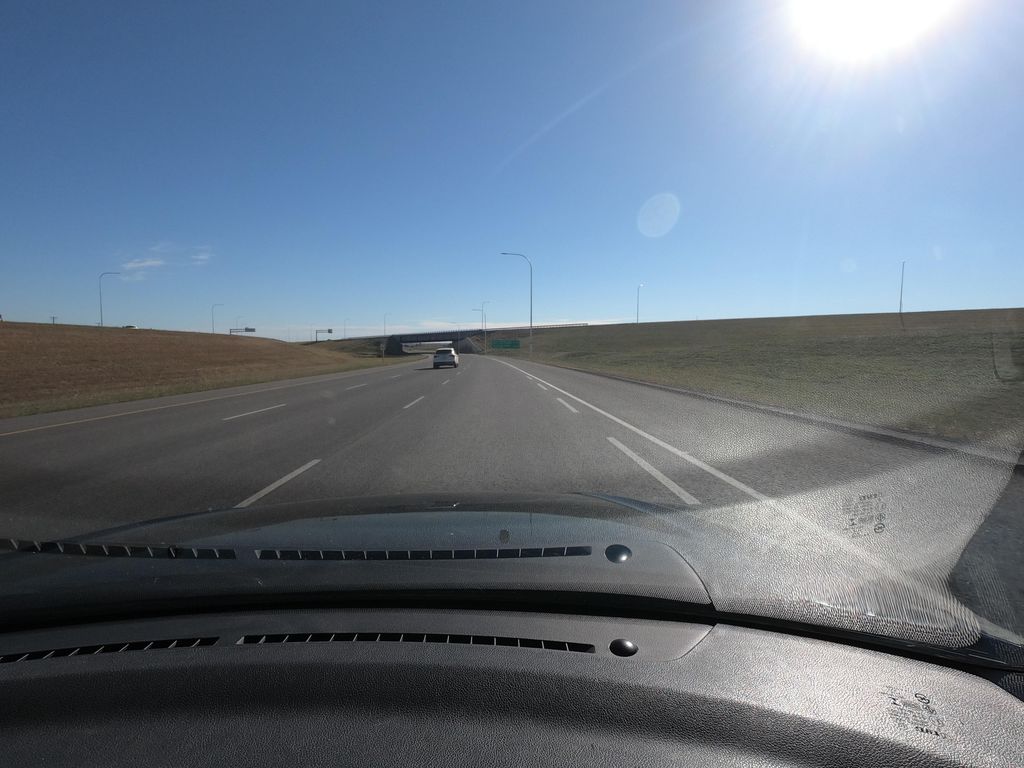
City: calgary